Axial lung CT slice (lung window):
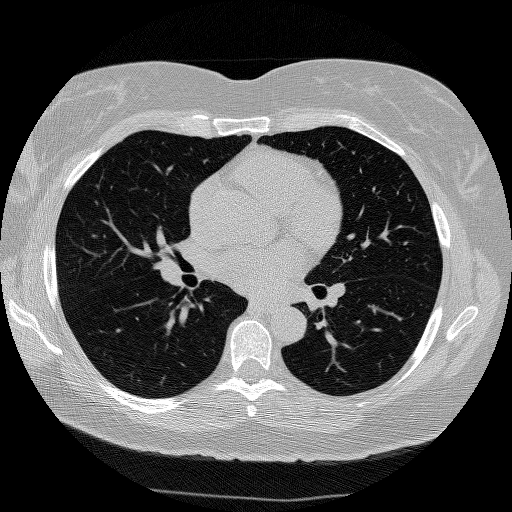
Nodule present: no